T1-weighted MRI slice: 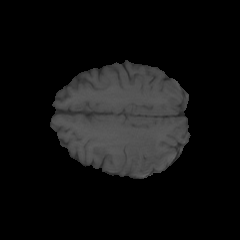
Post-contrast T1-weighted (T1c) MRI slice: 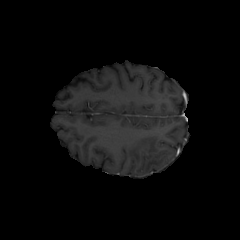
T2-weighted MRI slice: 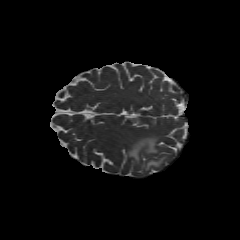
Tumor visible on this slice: yes